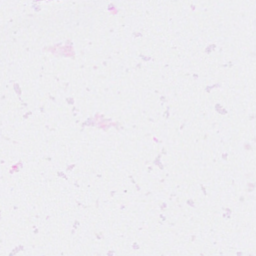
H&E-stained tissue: Breast